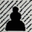
Piece: bP